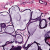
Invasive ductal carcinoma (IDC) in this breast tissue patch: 0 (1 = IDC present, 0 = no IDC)